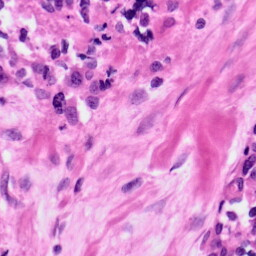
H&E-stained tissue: Ovarian